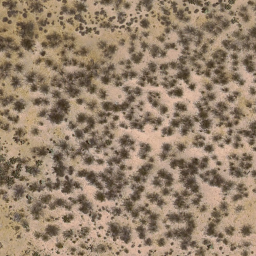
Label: chaparral